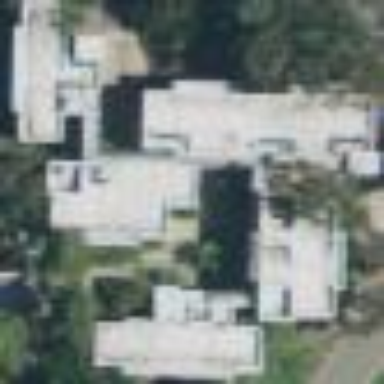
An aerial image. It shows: Dormitory building with flat white roof.